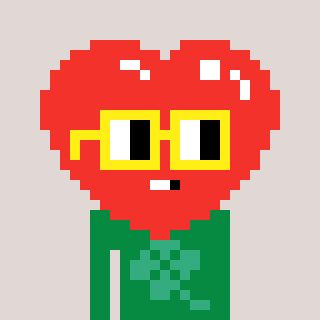
a pixel art character with square yellow glasses, a heart-shaped head and a green-colored body on a warm background